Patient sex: M
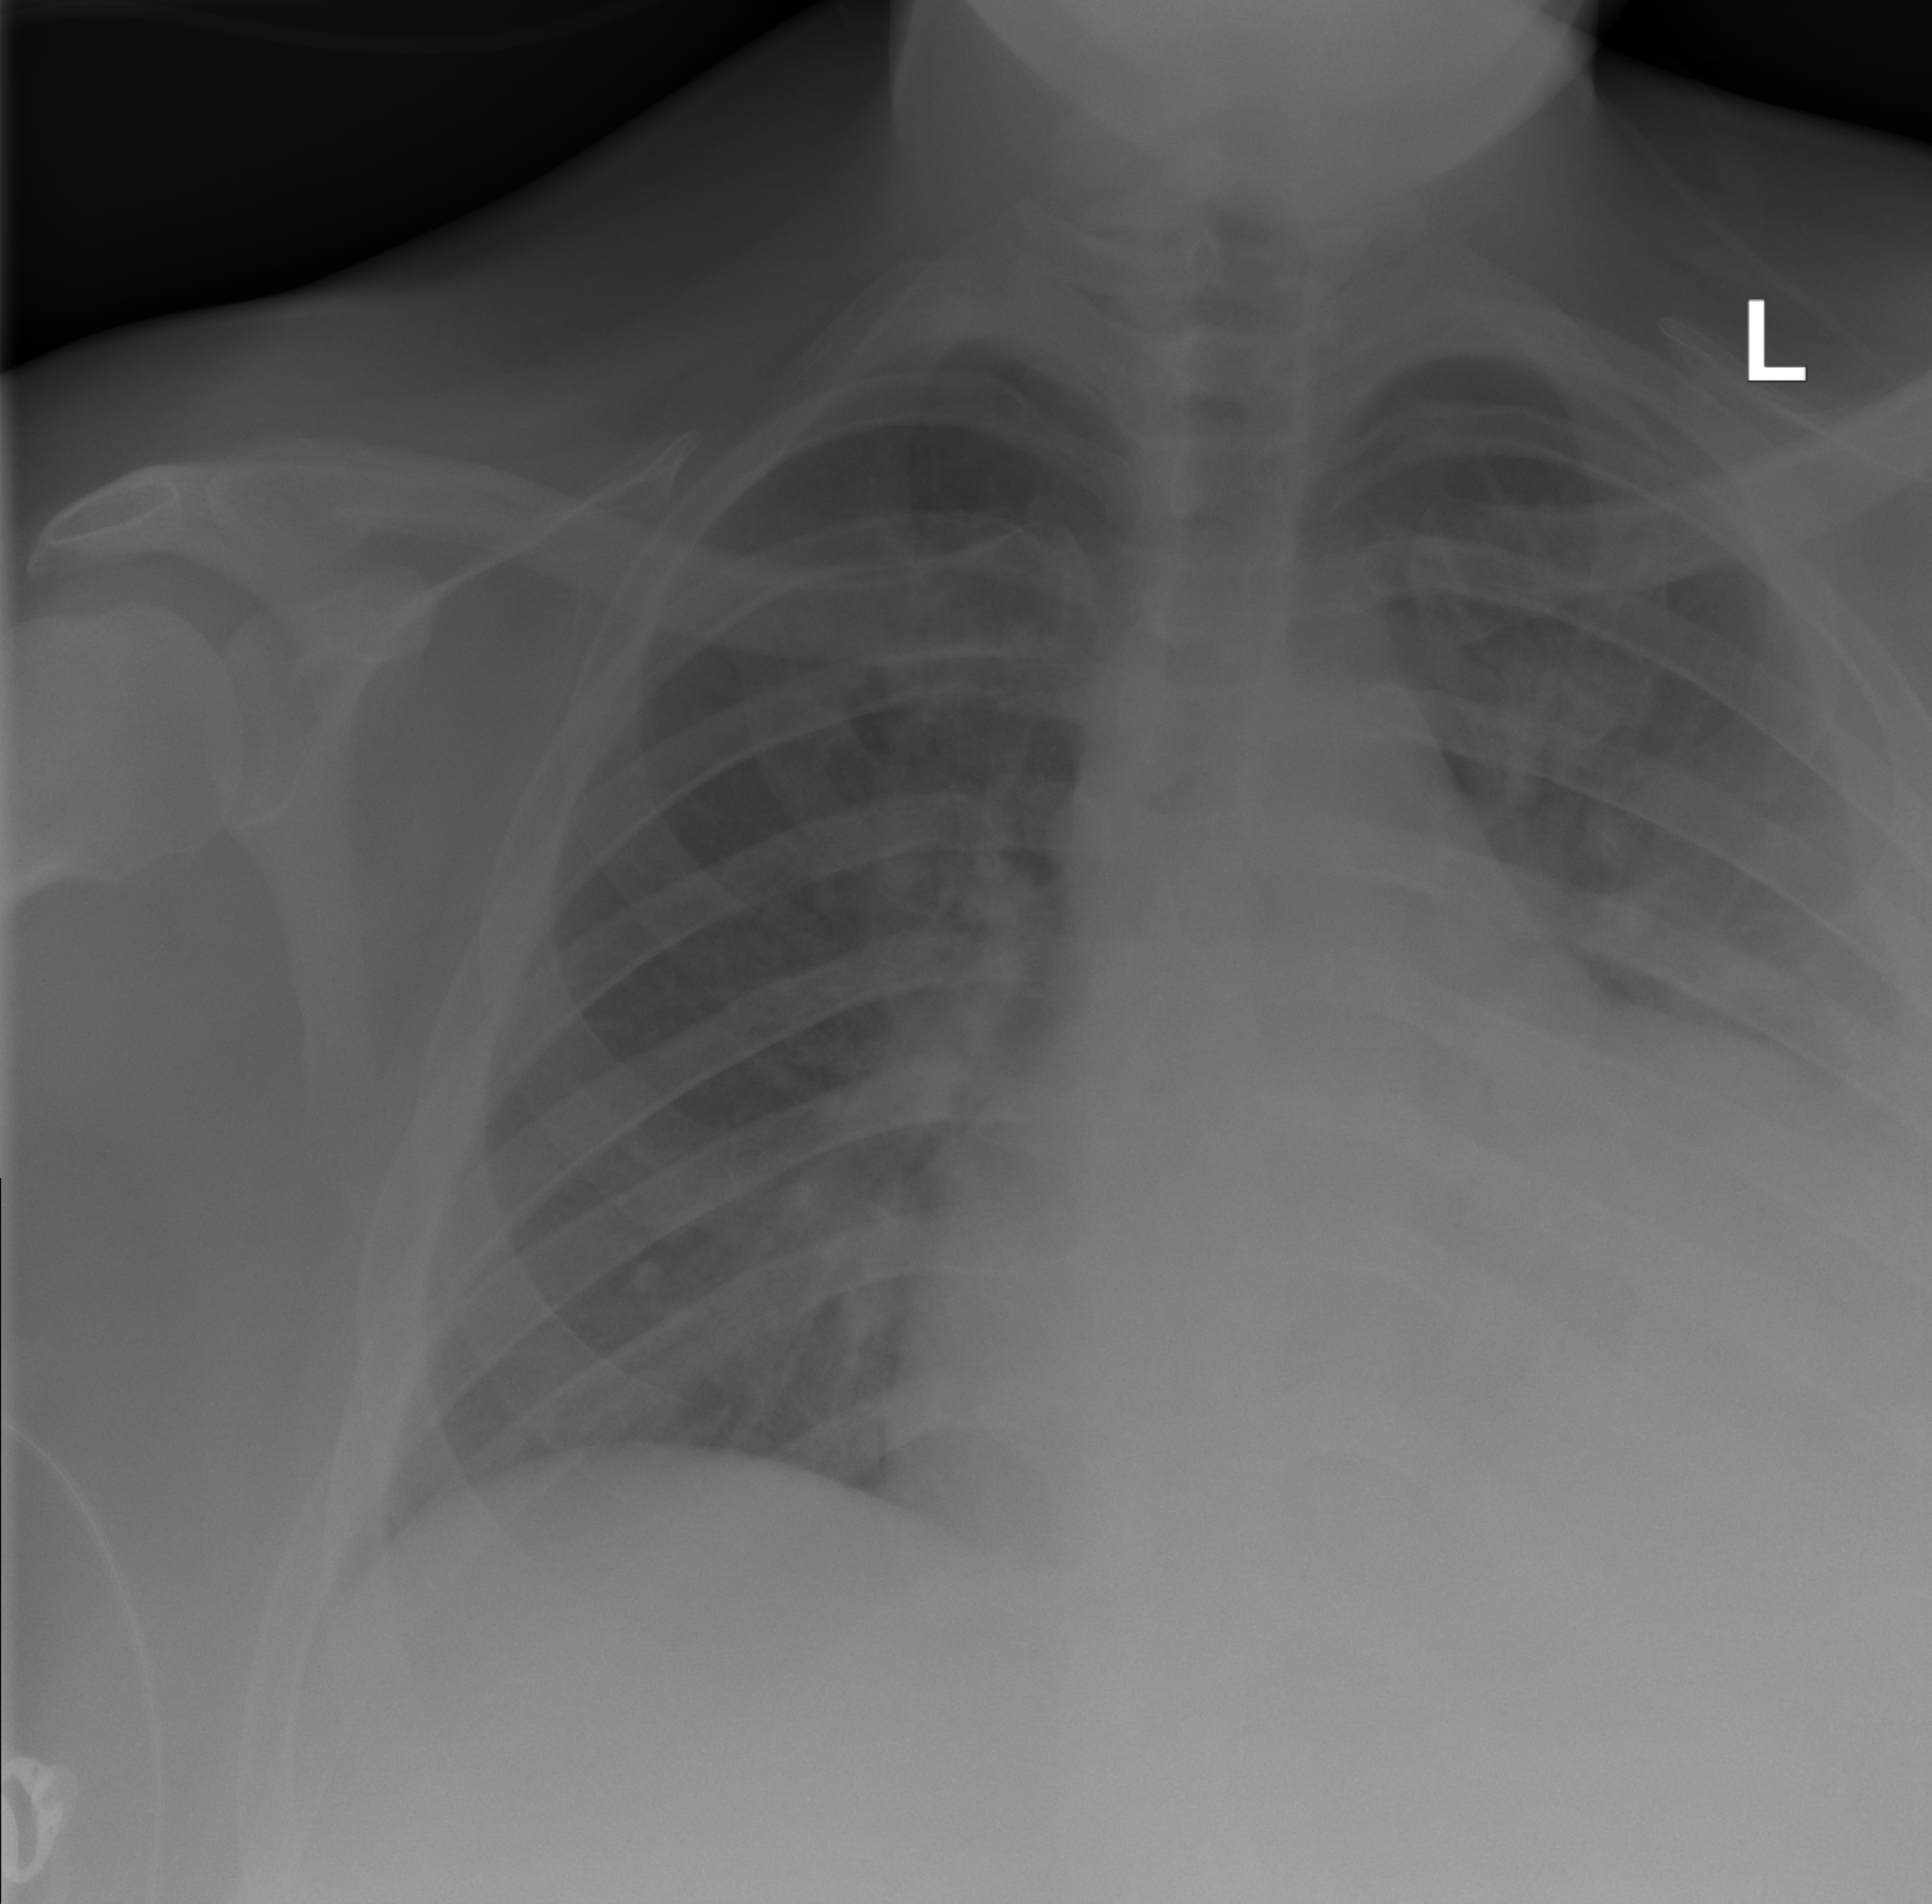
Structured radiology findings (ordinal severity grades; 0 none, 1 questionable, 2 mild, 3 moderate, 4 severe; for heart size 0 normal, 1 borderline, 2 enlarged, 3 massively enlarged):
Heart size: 3
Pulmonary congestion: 2
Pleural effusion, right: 0
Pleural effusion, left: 2
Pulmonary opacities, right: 0
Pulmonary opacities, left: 2
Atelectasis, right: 0
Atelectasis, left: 2